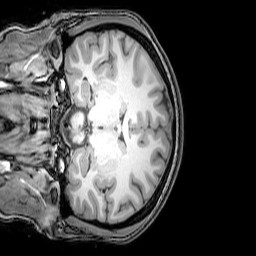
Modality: T1w
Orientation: coronal
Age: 24
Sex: female
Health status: healthy
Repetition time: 0.081 s
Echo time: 0.037 s